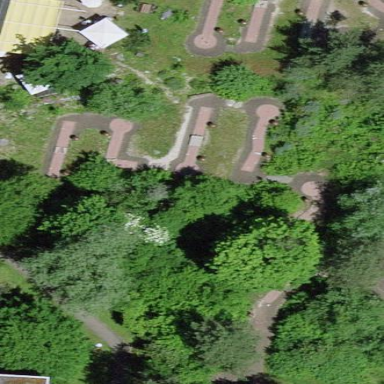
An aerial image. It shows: Park.